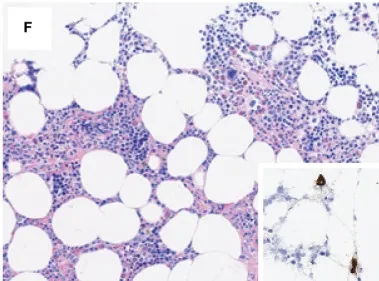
Restitutio ad integrum of the hematopoiesis is steadily apparent in subsequent biopsies [, Giemsa, 200x],. With only scattered tryptase+ cells [ insets.
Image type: pathology (giemsa)